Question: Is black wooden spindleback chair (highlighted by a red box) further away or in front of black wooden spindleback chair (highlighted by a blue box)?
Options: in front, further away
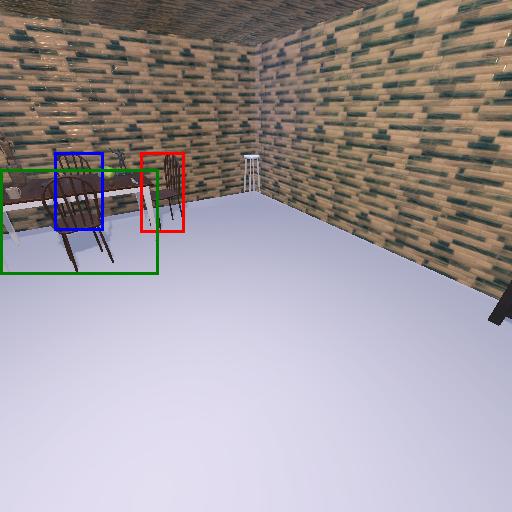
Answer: in front